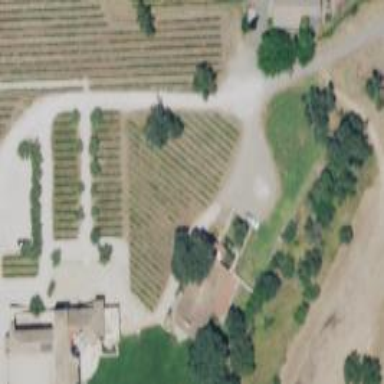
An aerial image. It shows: Vineyard with grape crops.